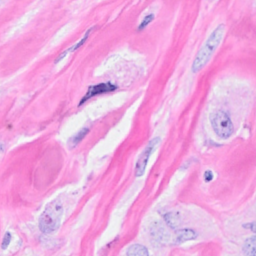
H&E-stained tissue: Breast